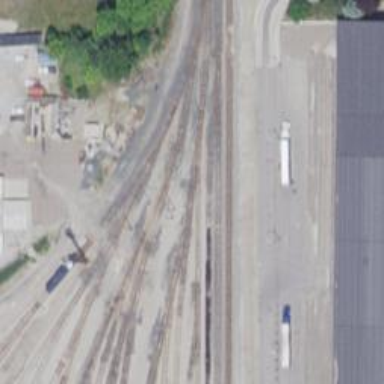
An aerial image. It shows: Railway yard in service.